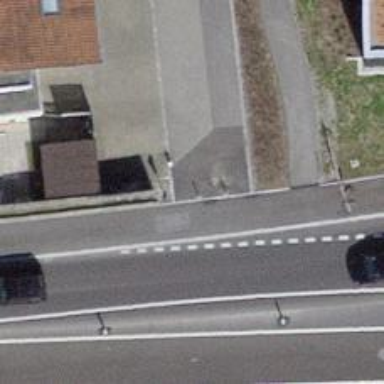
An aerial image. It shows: Bollard.